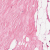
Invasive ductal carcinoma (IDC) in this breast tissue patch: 0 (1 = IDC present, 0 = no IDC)